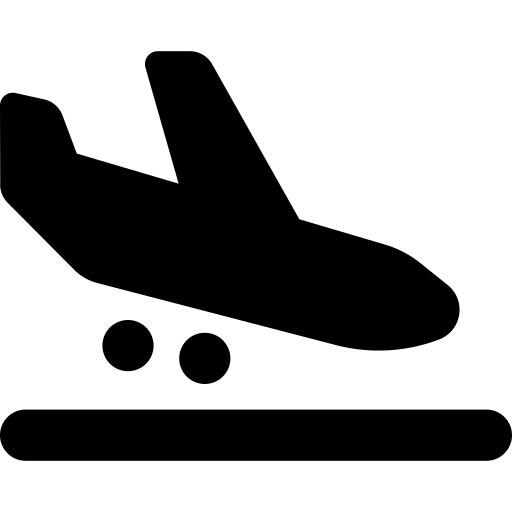
Tags: icon, FontAwesome, fa-icon, solid, plane, arrival